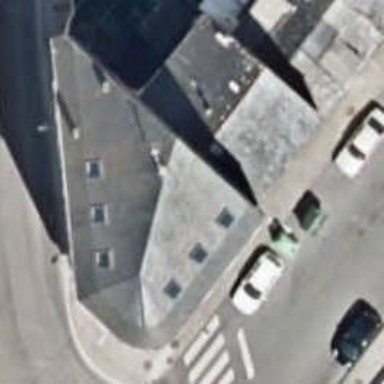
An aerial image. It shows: Pub.